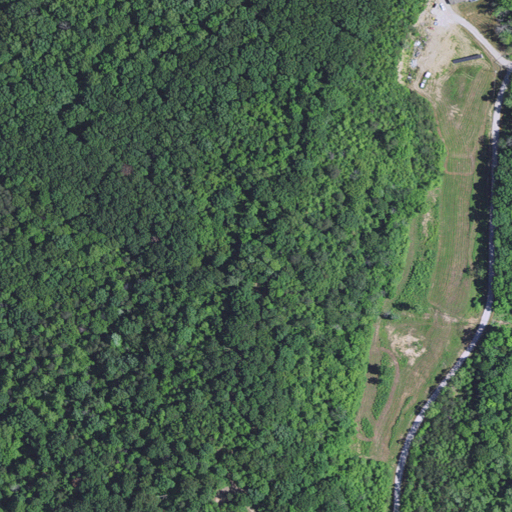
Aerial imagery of ridge(s) in Kentucky named Backbone Ridge containing deciduous forest, mixed forest, open development, shrub, pasture, and low intensity development